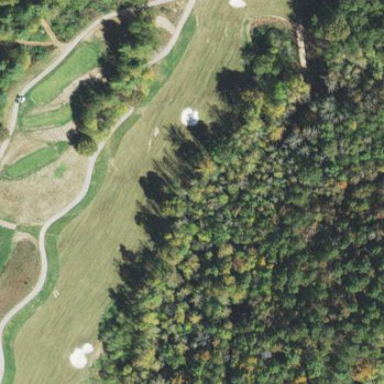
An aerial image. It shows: Golf fairway surrounded by grass.